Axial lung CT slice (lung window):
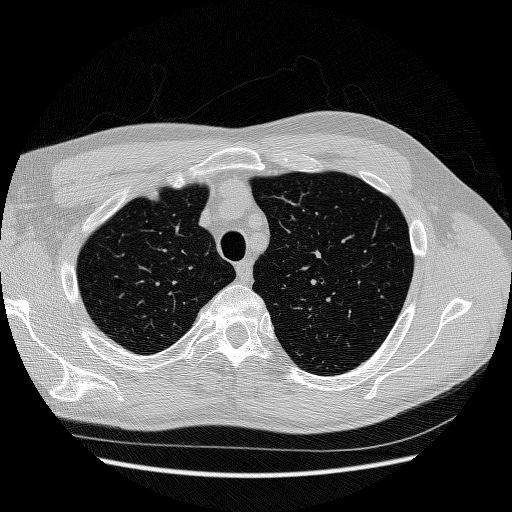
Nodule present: no